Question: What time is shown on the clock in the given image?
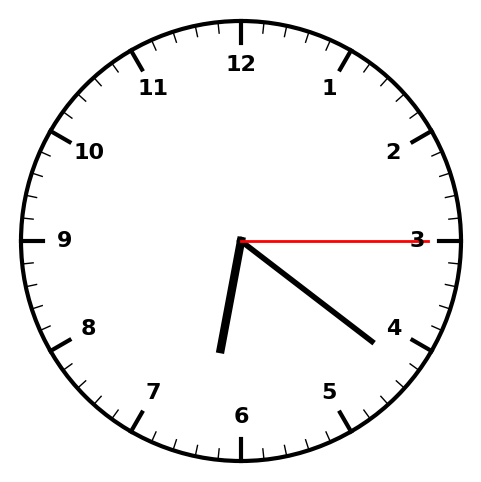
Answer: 06:21:15